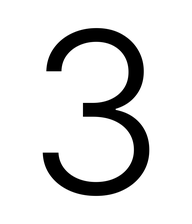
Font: Inter_Light